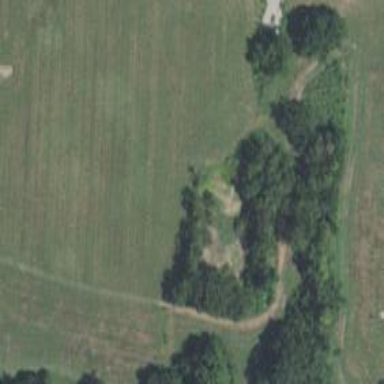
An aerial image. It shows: Disc golf hole.